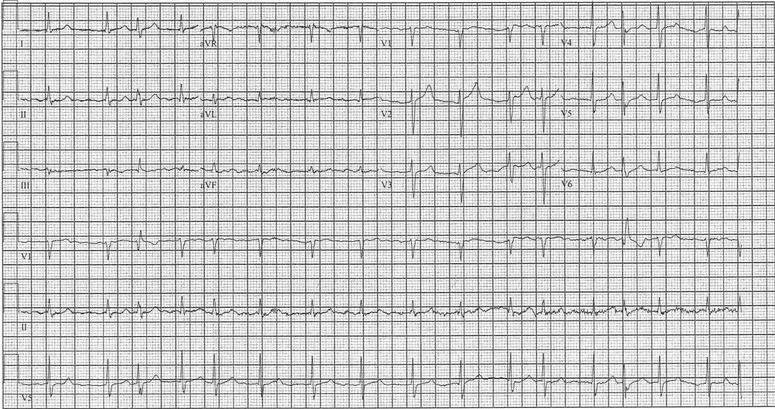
Electrocardiogram obtained three hours post pit viper envenomation.
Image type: electrography (ekg)